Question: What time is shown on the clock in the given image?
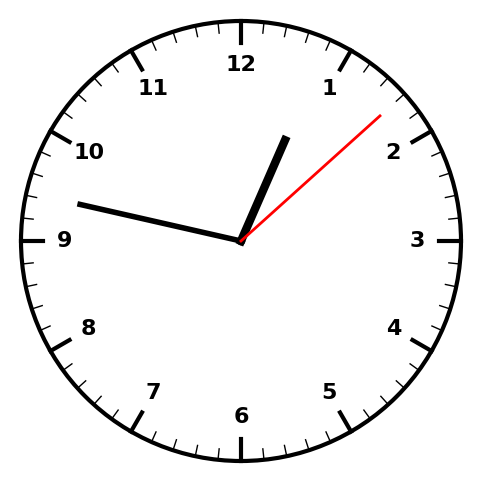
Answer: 12:47:08